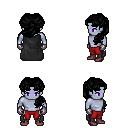
a pixel art fantasy rpg character, male body template, dark elf, purple skin, black cape, red pants, black princess hairstyle, metal gloves, maroon shoes, four views (front, back, left, right), 2x2 character sprite sheet, small pixel art, hard edges, no anti-aliasing